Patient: sex F, age 57
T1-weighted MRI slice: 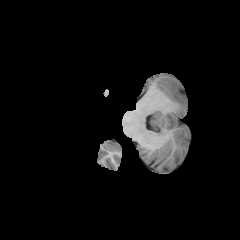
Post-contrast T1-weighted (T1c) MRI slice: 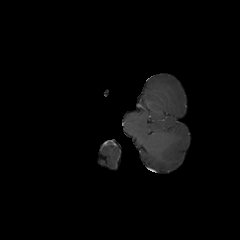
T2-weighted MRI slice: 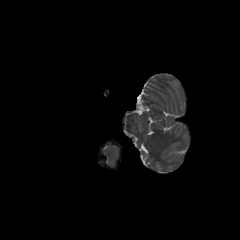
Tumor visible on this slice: no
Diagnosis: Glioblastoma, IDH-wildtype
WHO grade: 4